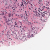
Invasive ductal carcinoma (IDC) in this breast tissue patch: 0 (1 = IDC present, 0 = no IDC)